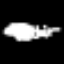
Label: chair